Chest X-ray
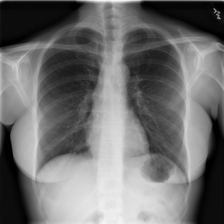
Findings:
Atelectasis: negative
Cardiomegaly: negative
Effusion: negative
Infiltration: negative
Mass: negative
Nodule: negative
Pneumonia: negative
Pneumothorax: negative
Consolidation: negative
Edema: negative
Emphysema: negative
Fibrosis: negative
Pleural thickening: negative
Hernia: negative